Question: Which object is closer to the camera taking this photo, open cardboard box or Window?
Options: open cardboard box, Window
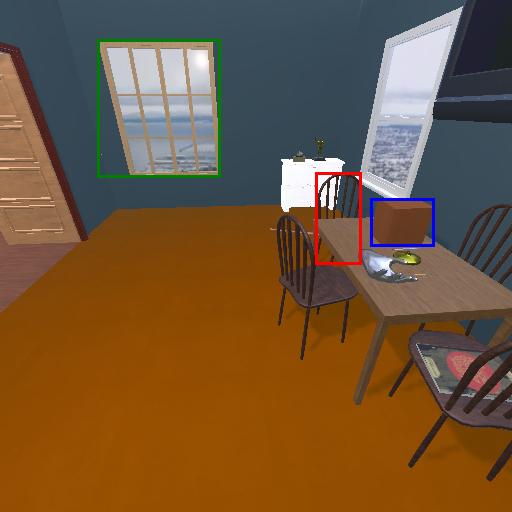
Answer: open cardboard box